Interaction volume radius: 10 \u00c5
Interaction volume height: 25 \u00c5
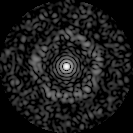
Disorder parameter: 0.8473